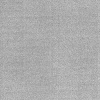
Atmospheric dust classification: dusty